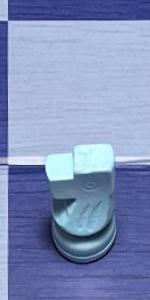
Label: Knight_White